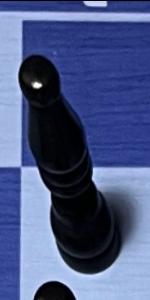
Label: Bishop_Black